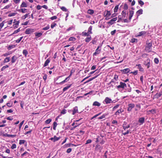
Tumor epithelial tissue: yes
Tumor-associated stroma tissue: yes
Normal tissue: no